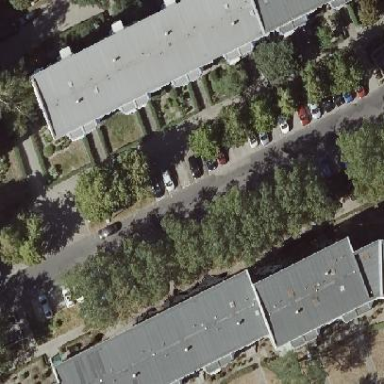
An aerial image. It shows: Street-side parking area with concrete surface.